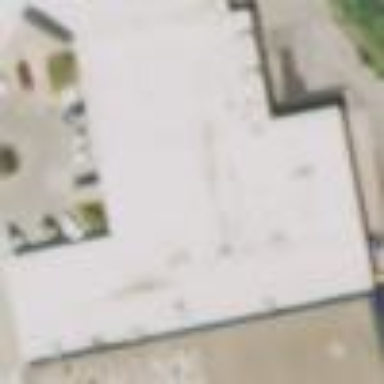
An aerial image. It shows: Retail building.